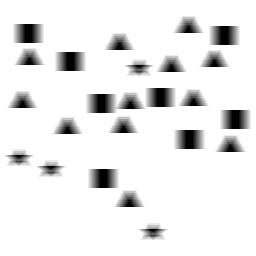
Squares: 8
Triangles: 12
Stars: 4
Total shapes: 24